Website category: jobs
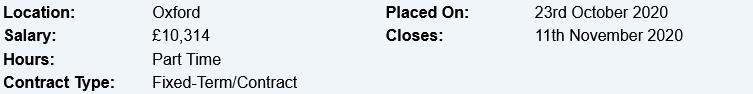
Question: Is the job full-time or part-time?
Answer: Part Time

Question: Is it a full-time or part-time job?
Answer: Part Time

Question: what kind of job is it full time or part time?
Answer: Part Time

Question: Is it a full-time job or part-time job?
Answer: Part Time

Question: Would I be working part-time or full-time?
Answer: Part Time

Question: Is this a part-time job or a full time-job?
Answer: Part Time

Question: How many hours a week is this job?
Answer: Part Time

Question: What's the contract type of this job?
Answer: Fixed-Term/Contract

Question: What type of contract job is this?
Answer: Fixed-Term/Contract

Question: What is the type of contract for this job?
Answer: Fixed-Term/Contract

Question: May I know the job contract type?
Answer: Fixed-Term/Contract

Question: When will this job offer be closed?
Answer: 11th November 2020

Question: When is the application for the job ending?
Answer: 11th November 2020

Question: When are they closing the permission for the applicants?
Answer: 11th November 2020

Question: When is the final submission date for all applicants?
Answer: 11th November 2020

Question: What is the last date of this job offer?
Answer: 11th November 2020

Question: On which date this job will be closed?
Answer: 11th November 2020

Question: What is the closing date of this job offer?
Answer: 11th November 2020

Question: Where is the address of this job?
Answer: Oxford

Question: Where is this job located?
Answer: Oxford

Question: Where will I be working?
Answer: Oxford

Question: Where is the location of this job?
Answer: Oxford

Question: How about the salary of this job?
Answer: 10,314

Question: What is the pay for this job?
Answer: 10,314

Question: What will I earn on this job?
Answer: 10,314

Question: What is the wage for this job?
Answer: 10,314

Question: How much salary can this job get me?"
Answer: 10,314

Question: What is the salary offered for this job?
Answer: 10,314

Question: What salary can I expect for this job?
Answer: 10,314

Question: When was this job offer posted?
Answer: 23rd October 2020

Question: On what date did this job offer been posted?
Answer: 23rd October 2020